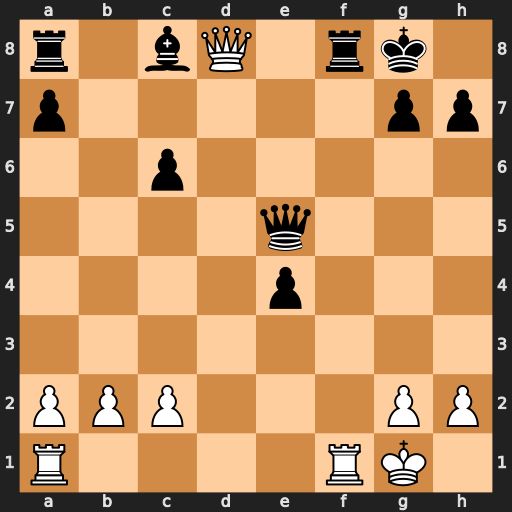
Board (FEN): r1bQ1rk1/p5pp/2p5/4q3/4p3/8/PPP3PP/R4RK1
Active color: w
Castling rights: -
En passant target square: -
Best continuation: Qxf8#